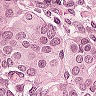
Metastatic tissue present: yes